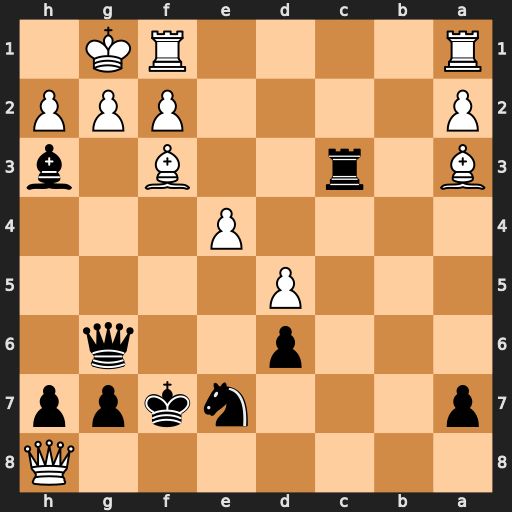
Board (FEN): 7Q/p3nkpp/3p2q1/3P4/4P3/B1r2B1b/P4PPP/R4RK1
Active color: b
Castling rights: -
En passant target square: -
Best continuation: Rxf3 g3 Rxa3